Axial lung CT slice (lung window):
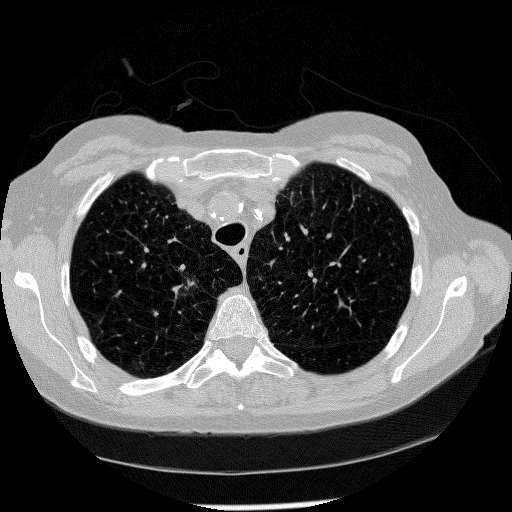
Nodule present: no